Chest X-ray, PA view. Patient: 44 years old, sex F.
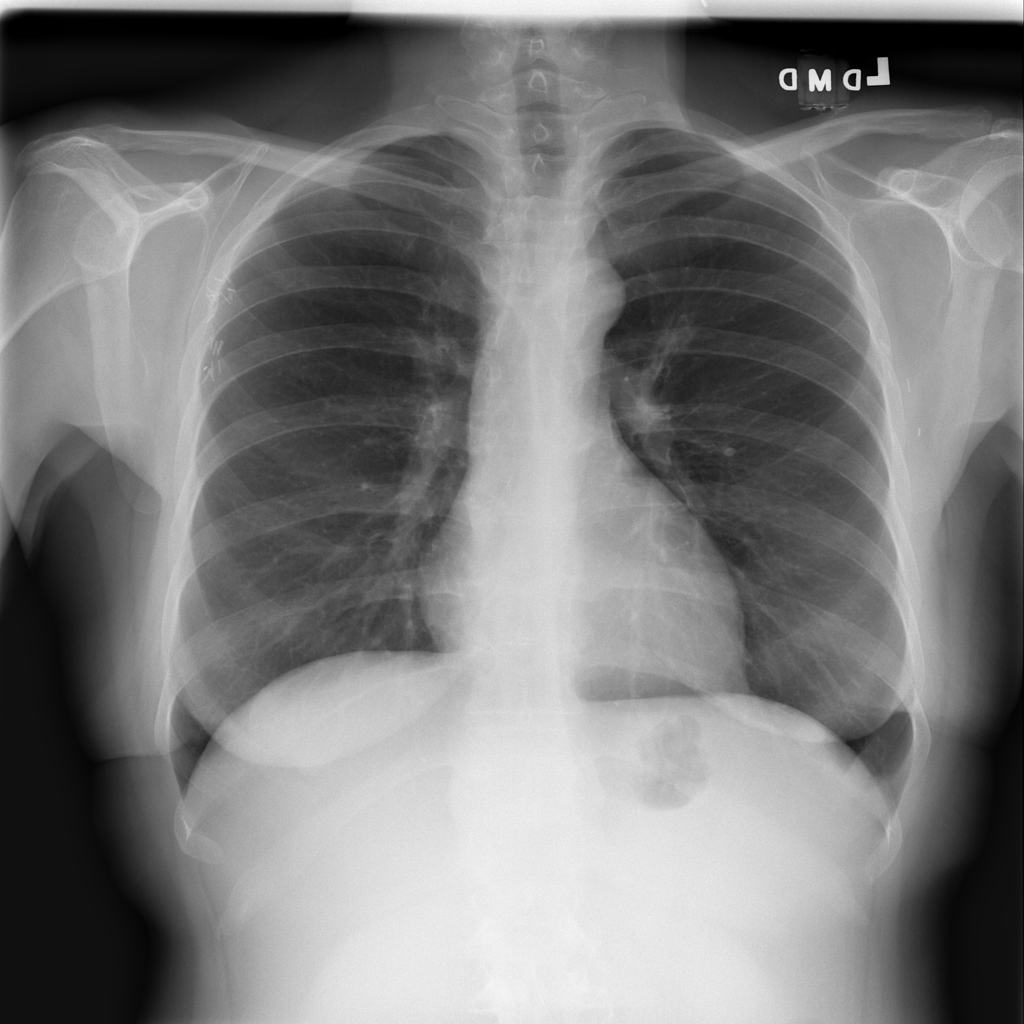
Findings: No Finding